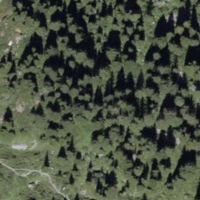
EUNIS habitat code: 43
Species observed at this site:
Arnica montana
Vaccinium uliginosum